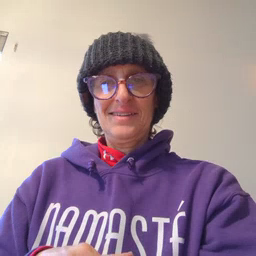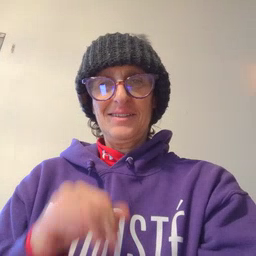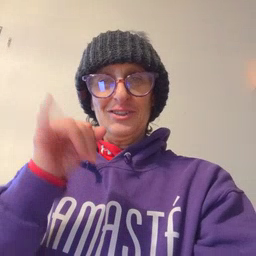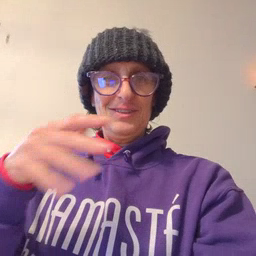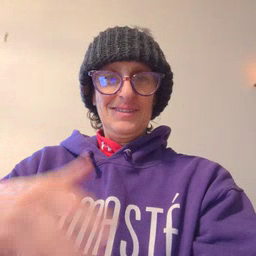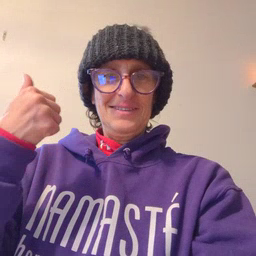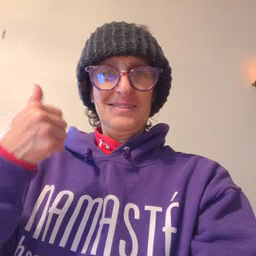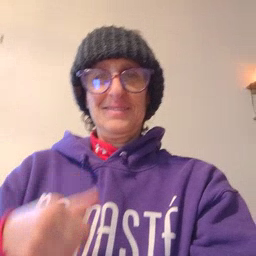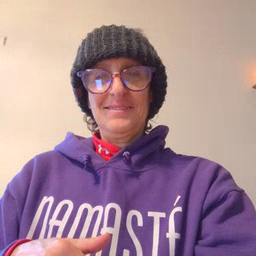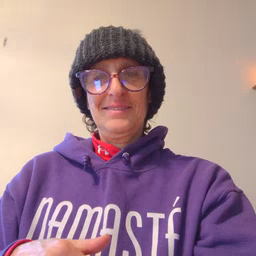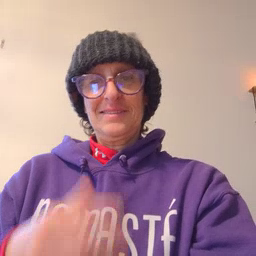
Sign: jeans